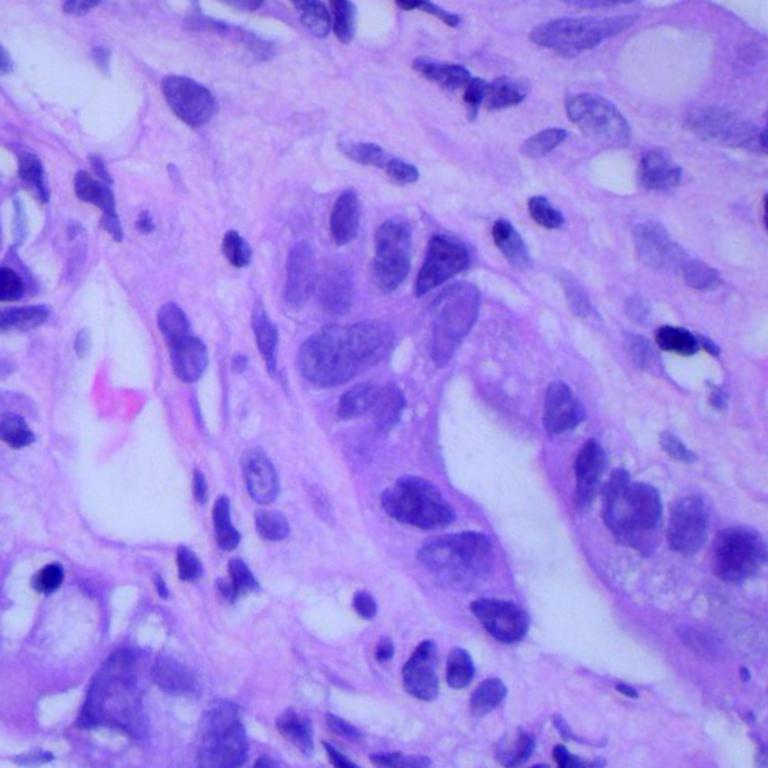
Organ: lung
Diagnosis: adenocarcinomas